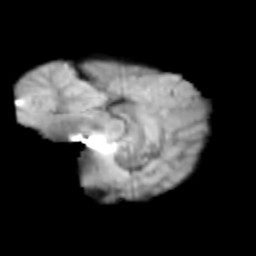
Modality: T2w
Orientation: sagittal
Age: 12
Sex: female
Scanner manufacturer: siemens
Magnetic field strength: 3 T
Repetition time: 3.8 s
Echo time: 0.07 s